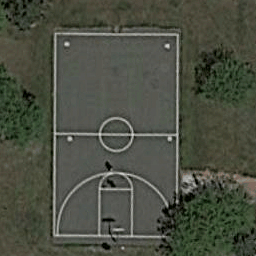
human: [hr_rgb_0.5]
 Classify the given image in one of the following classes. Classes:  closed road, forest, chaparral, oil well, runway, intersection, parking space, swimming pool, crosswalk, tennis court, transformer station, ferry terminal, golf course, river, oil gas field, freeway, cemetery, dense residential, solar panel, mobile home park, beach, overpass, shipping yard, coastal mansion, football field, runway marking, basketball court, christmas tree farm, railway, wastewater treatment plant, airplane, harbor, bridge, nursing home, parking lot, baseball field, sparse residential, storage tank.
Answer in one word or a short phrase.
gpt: basketball court